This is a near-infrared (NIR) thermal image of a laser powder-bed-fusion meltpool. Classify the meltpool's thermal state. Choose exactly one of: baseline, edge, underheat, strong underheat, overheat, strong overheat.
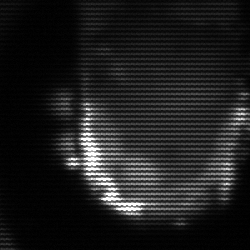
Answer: baseline